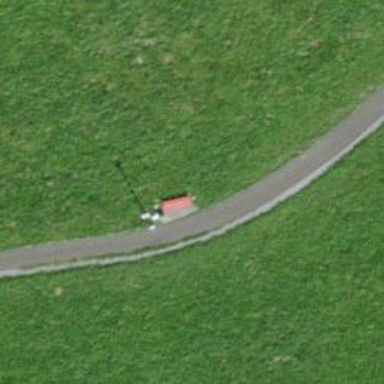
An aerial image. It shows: Bench.